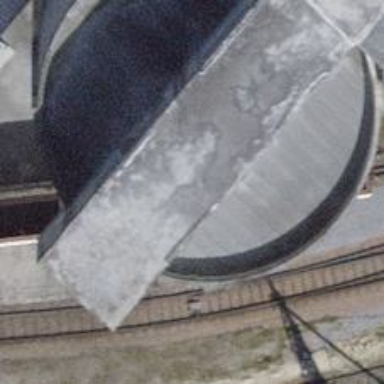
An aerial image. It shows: Railway switch.